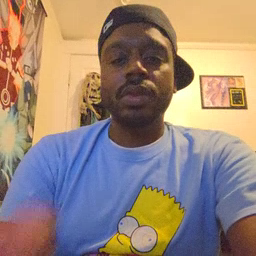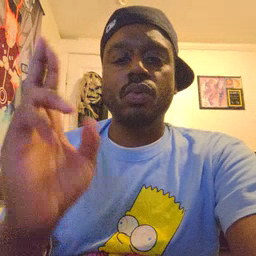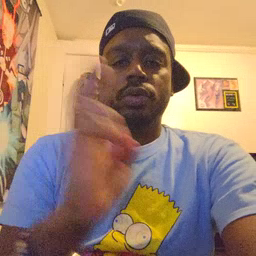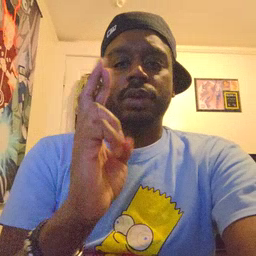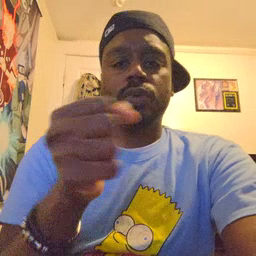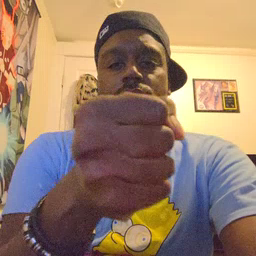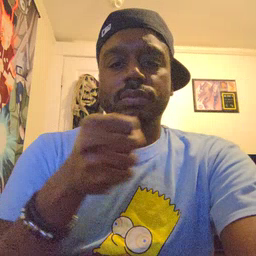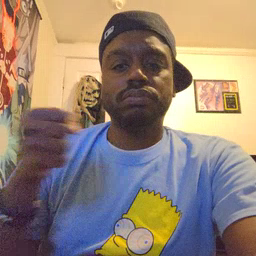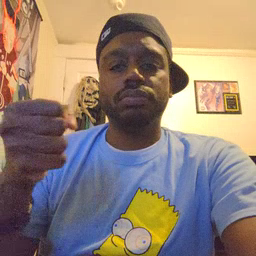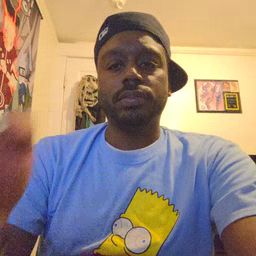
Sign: refrigerator